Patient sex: M
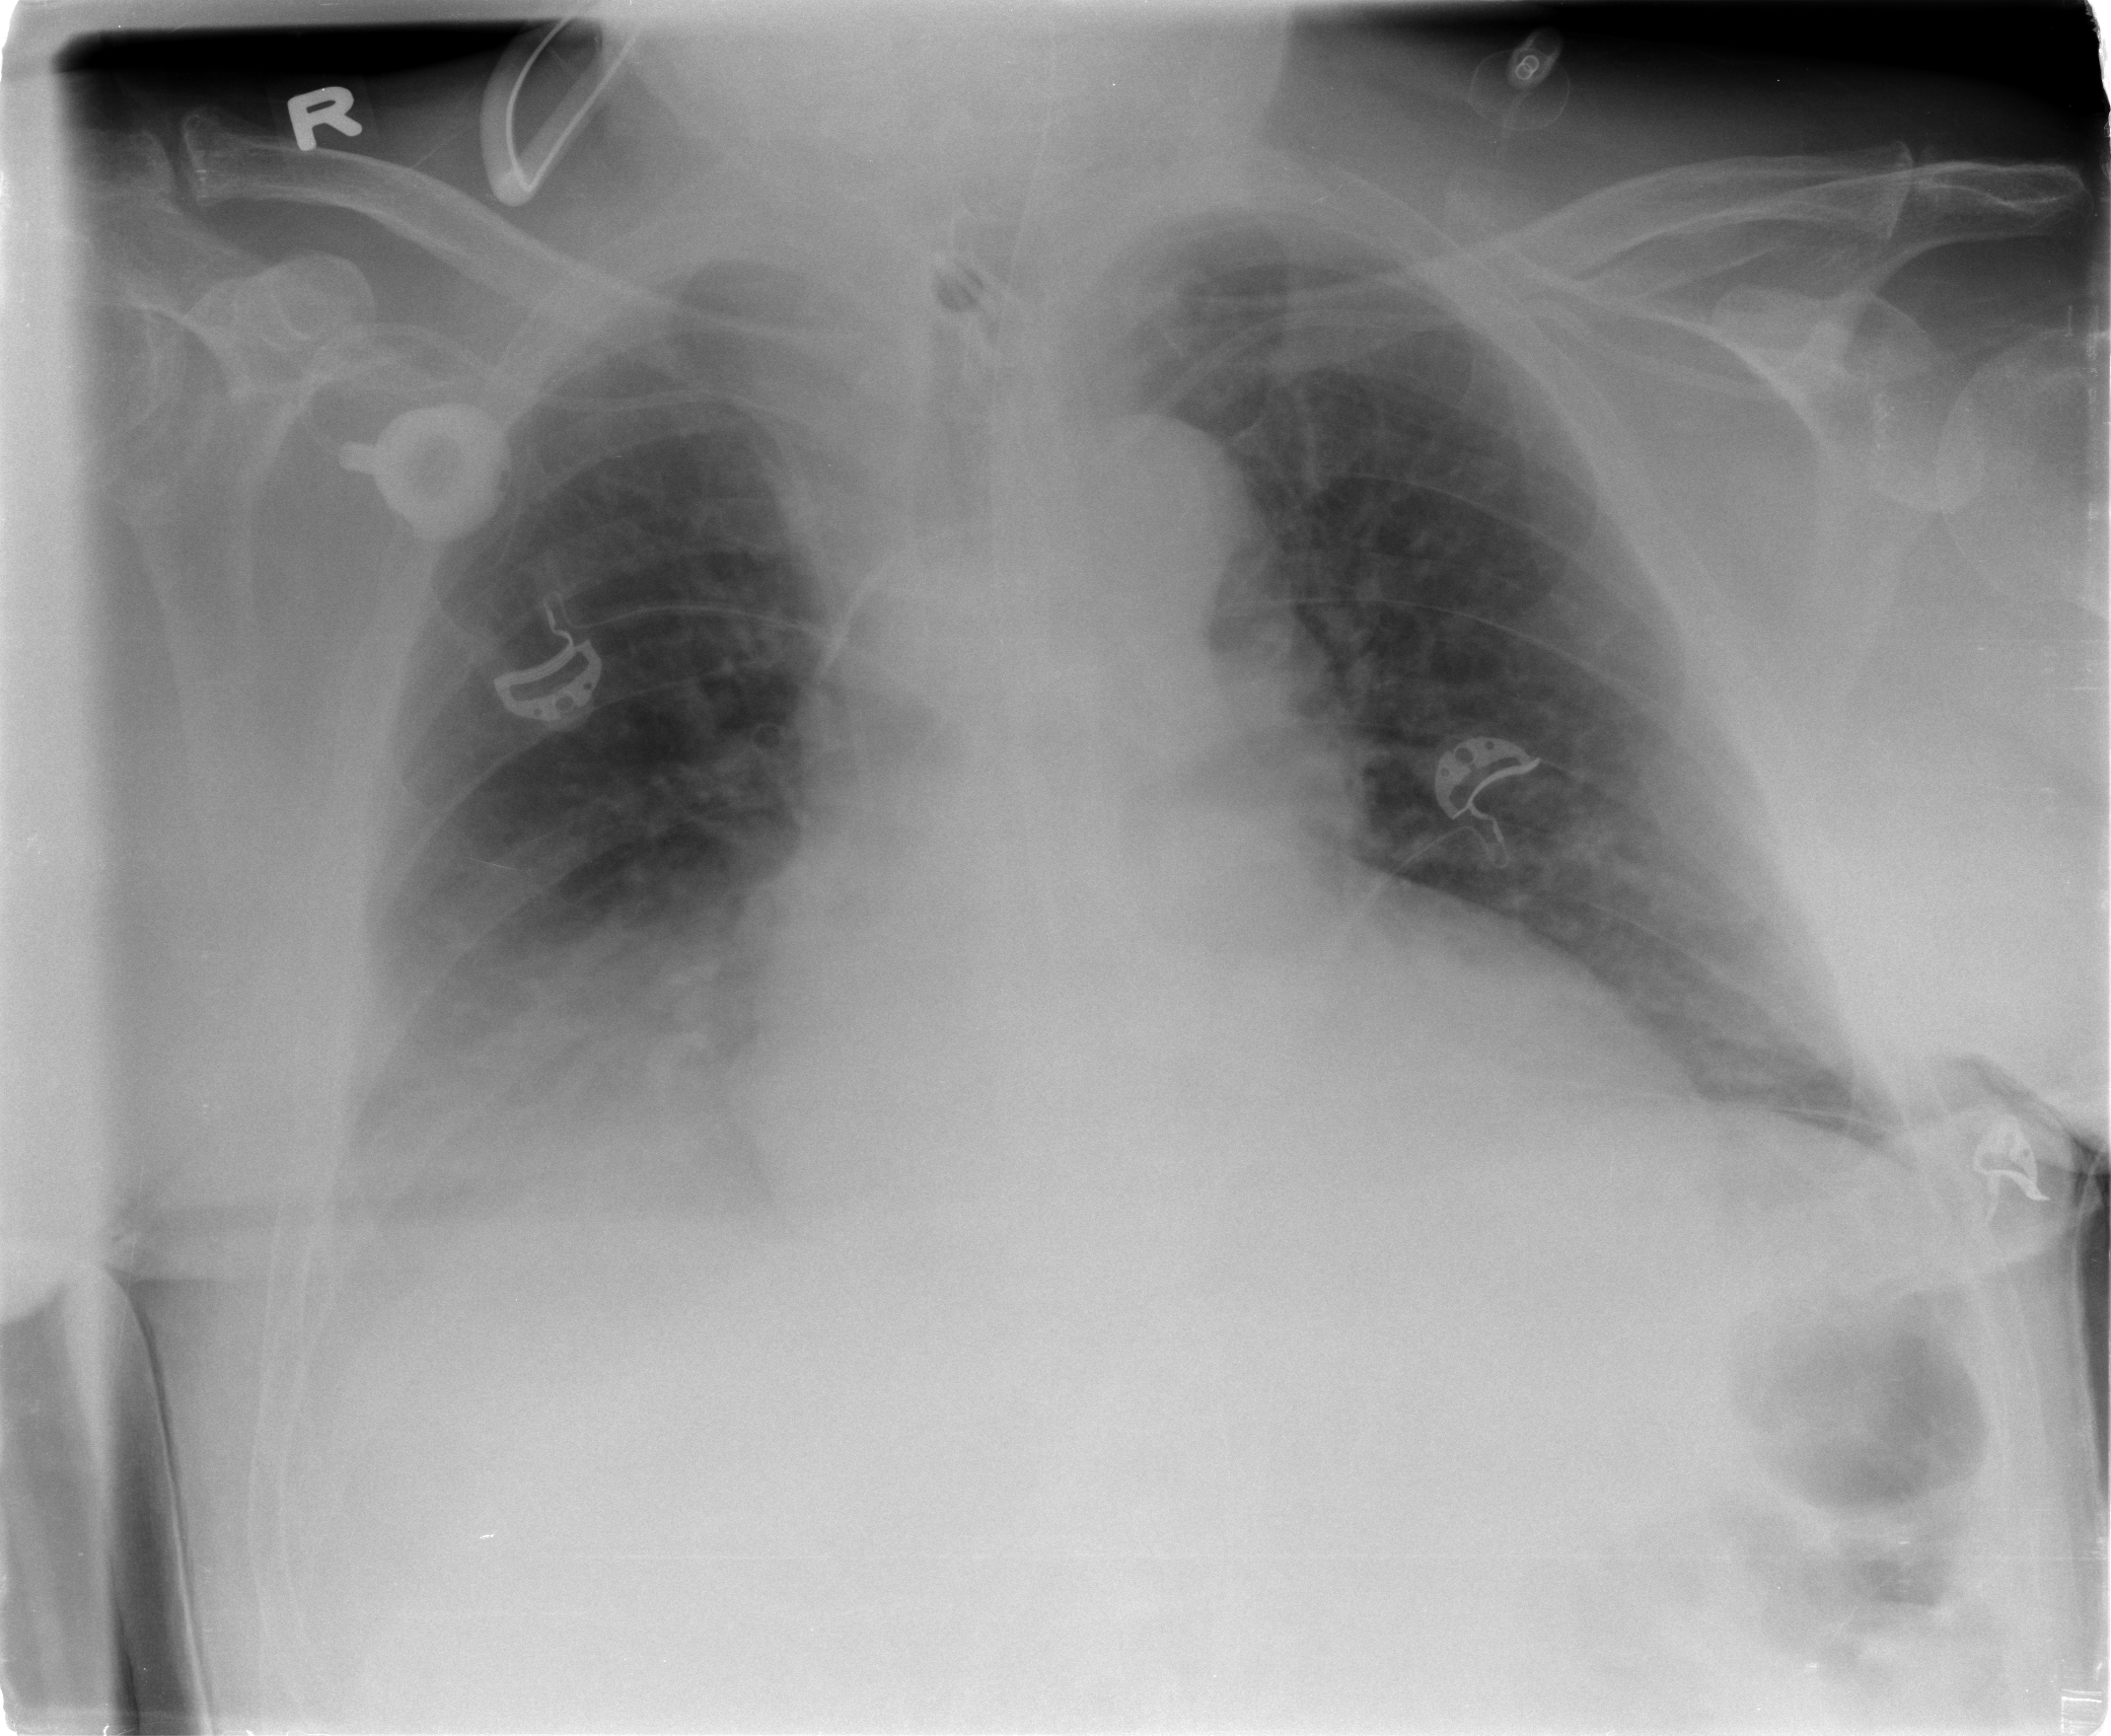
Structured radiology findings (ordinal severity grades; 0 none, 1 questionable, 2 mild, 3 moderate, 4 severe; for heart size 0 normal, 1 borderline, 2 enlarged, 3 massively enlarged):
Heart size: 2
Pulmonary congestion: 2
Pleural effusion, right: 0
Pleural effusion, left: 0
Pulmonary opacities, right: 2
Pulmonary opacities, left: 0
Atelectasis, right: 2
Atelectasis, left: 2